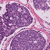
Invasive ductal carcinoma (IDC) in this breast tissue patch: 0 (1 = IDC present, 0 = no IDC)